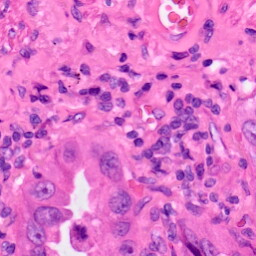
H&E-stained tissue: Lung